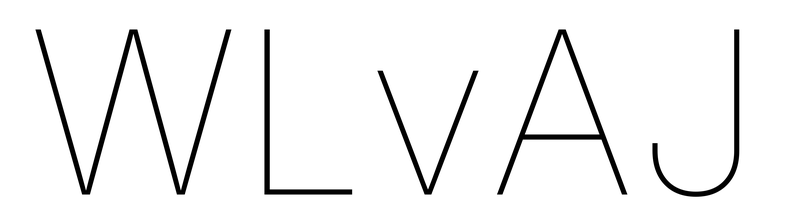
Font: Inter_Thin